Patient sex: M
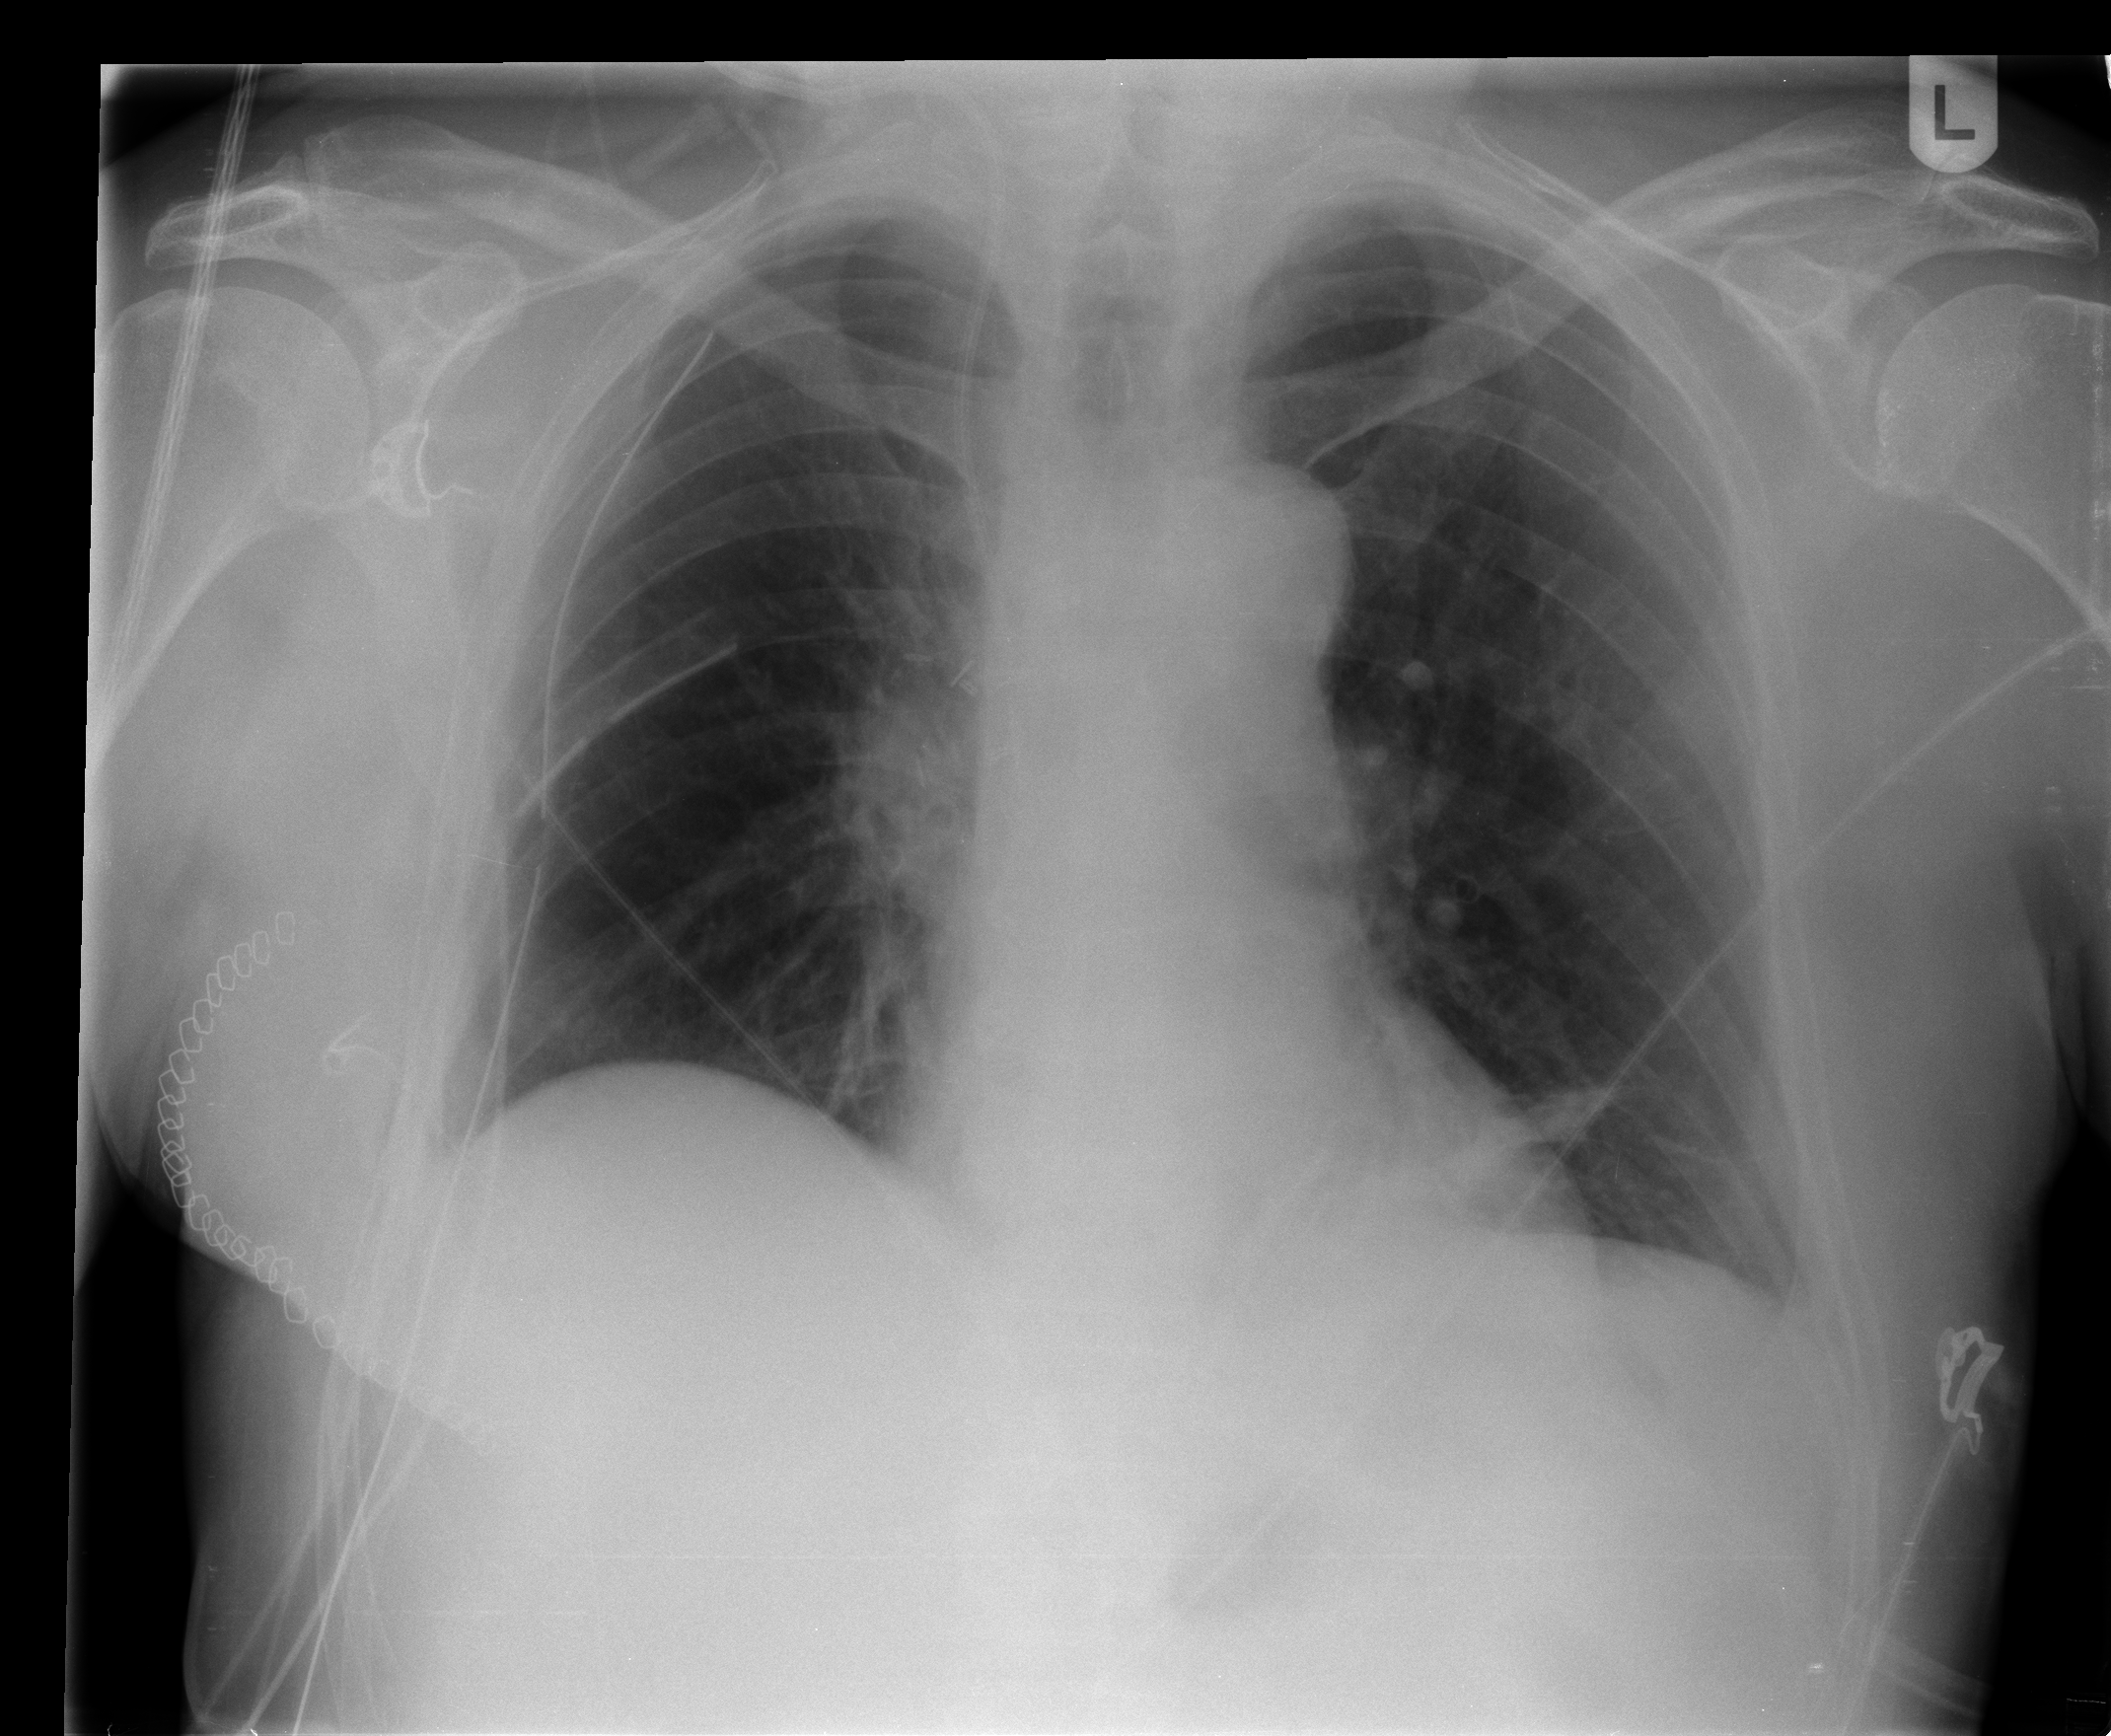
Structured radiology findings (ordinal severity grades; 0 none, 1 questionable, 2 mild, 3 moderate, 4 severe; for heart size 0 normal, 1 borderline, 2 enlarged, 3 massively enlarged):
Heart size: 0
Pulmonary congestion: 0
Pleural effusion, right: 0
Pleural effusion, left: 0
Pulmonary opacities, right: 0
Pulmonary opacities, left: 0
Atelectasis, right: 0
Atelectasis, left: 2